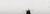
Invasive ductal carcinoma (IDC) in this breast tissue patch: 0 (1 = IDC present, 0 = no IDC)